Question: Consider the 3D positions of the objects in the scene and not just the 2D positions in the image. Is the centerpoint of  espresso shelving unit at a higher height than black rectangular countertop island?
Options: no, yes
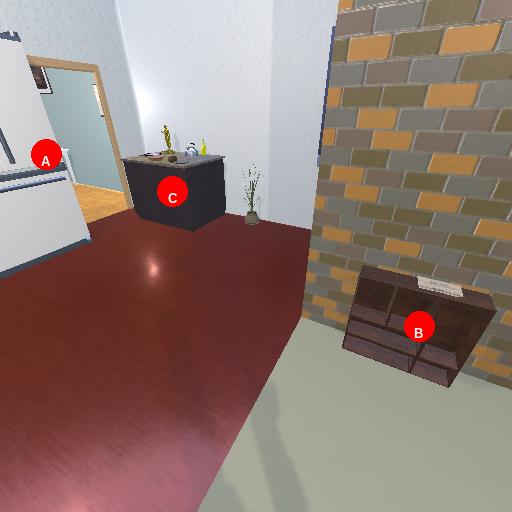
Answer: no